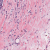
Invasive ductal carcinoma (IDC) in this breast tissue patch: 1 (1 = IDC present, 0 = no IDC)